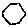
Label: hexagon